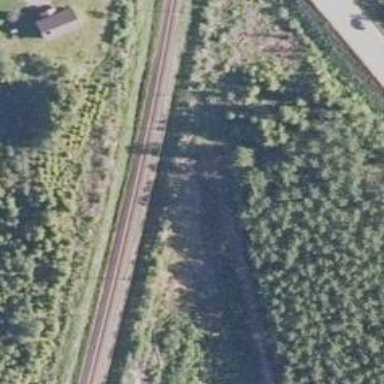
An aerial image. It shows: Railway track with continuous electrified contact line.